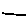
Label: line